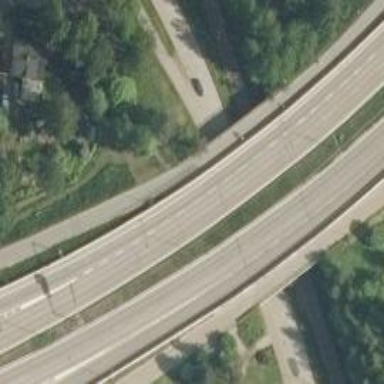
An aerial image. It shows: Man-made bridge.